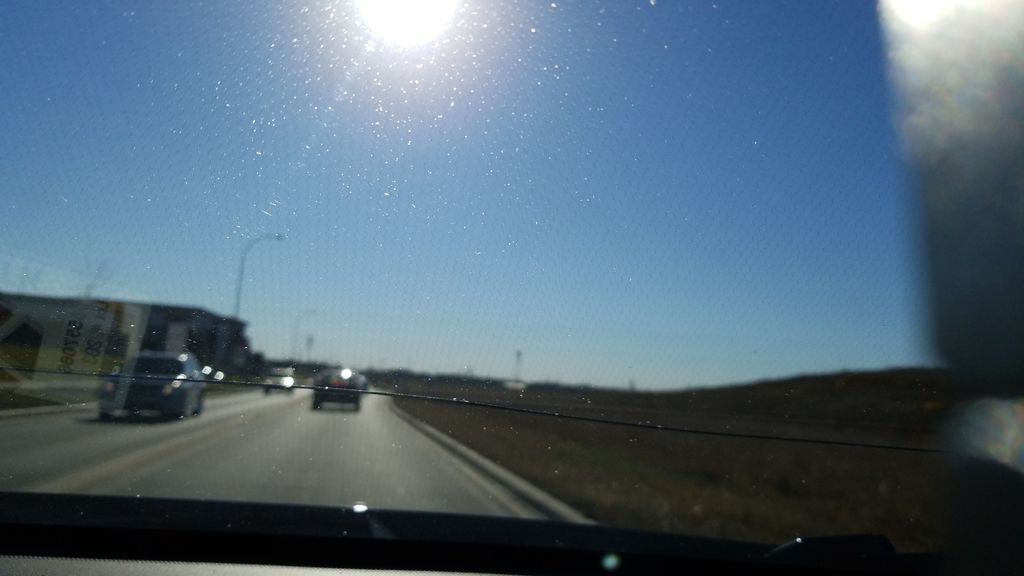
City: edmonton